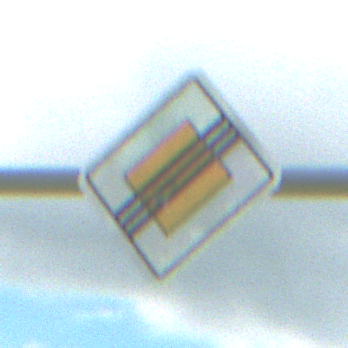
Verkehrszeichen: EndeVorfahrtsstrasse
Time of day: Midday
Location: Outdoor (Nature)
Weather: PartlyCloudy
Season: NotSpecified
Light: Natural